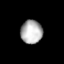
Tissue: lung
Cell type: Fibroblasts
Senescence score: 0.2332
Nuclear area (px): 498
Mean DAPI intensity: 178.303